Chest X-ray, AP view. Patient: 3 years old, sex M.
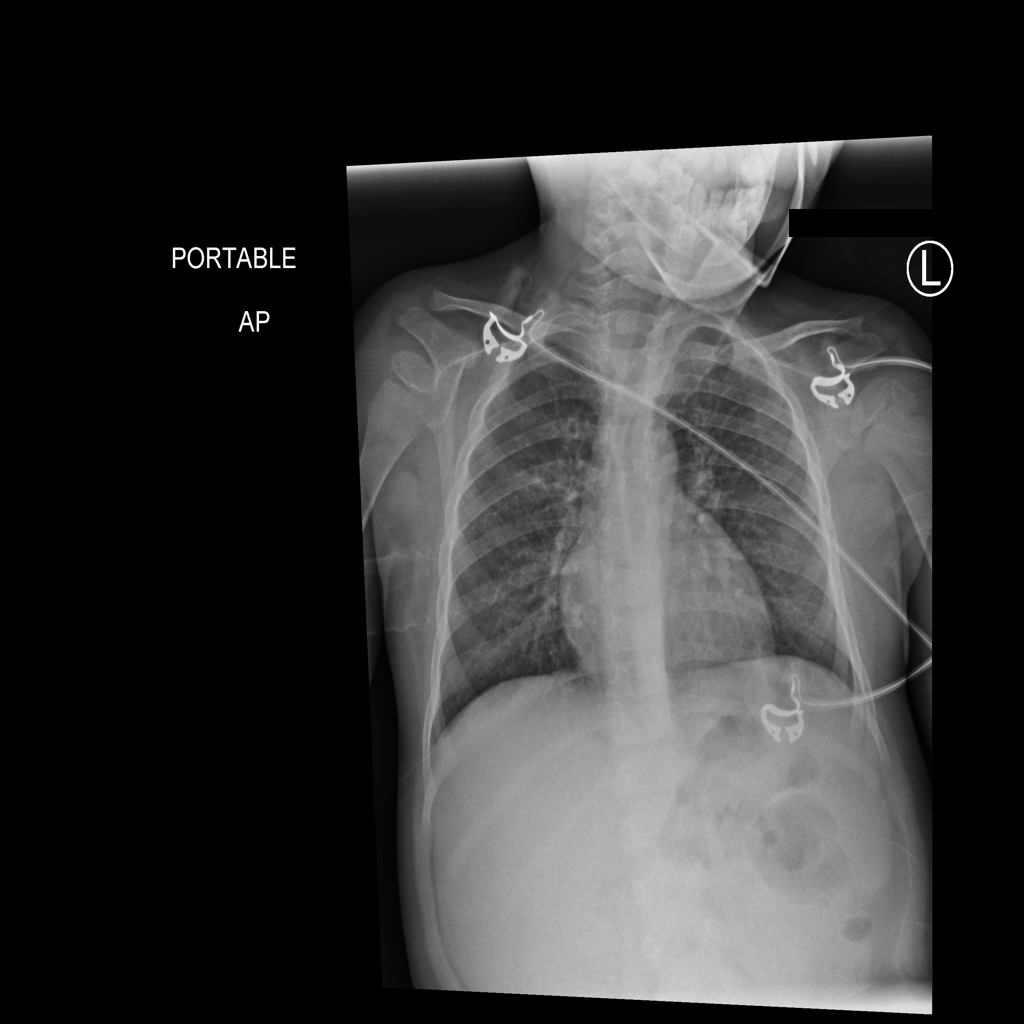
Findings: Consolidation